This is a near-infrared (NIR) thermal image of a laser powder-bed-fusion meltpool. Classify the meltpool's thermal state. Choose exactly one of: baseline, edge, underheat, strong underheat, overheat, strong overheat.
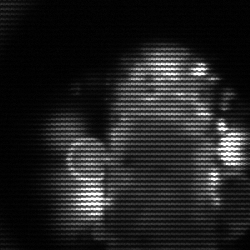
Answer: strong underheat